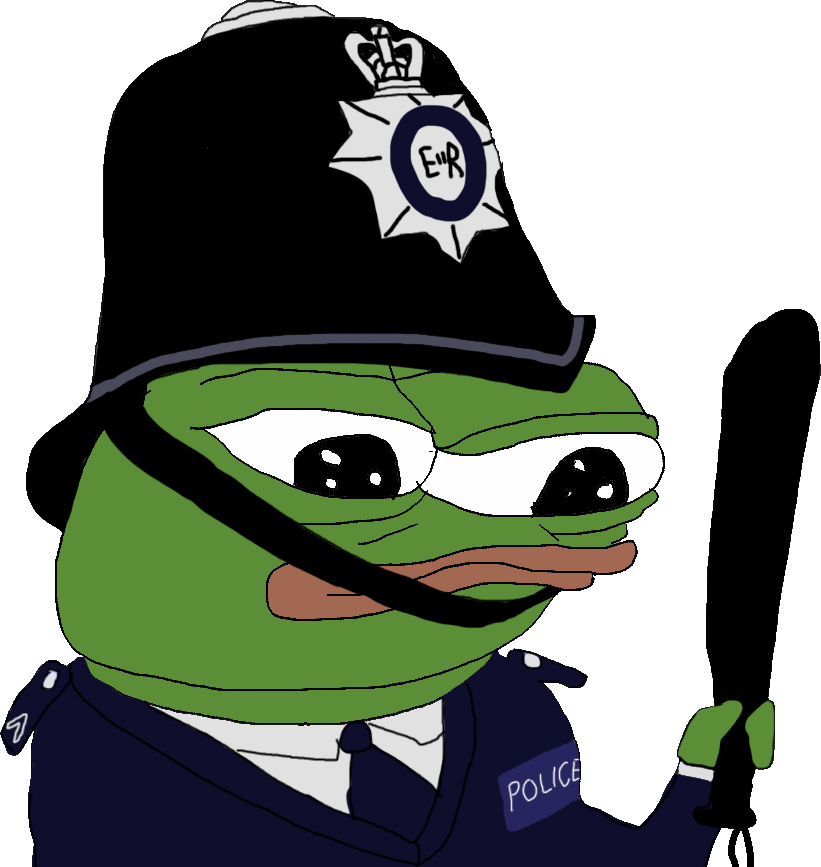
Label: 5_Pepe